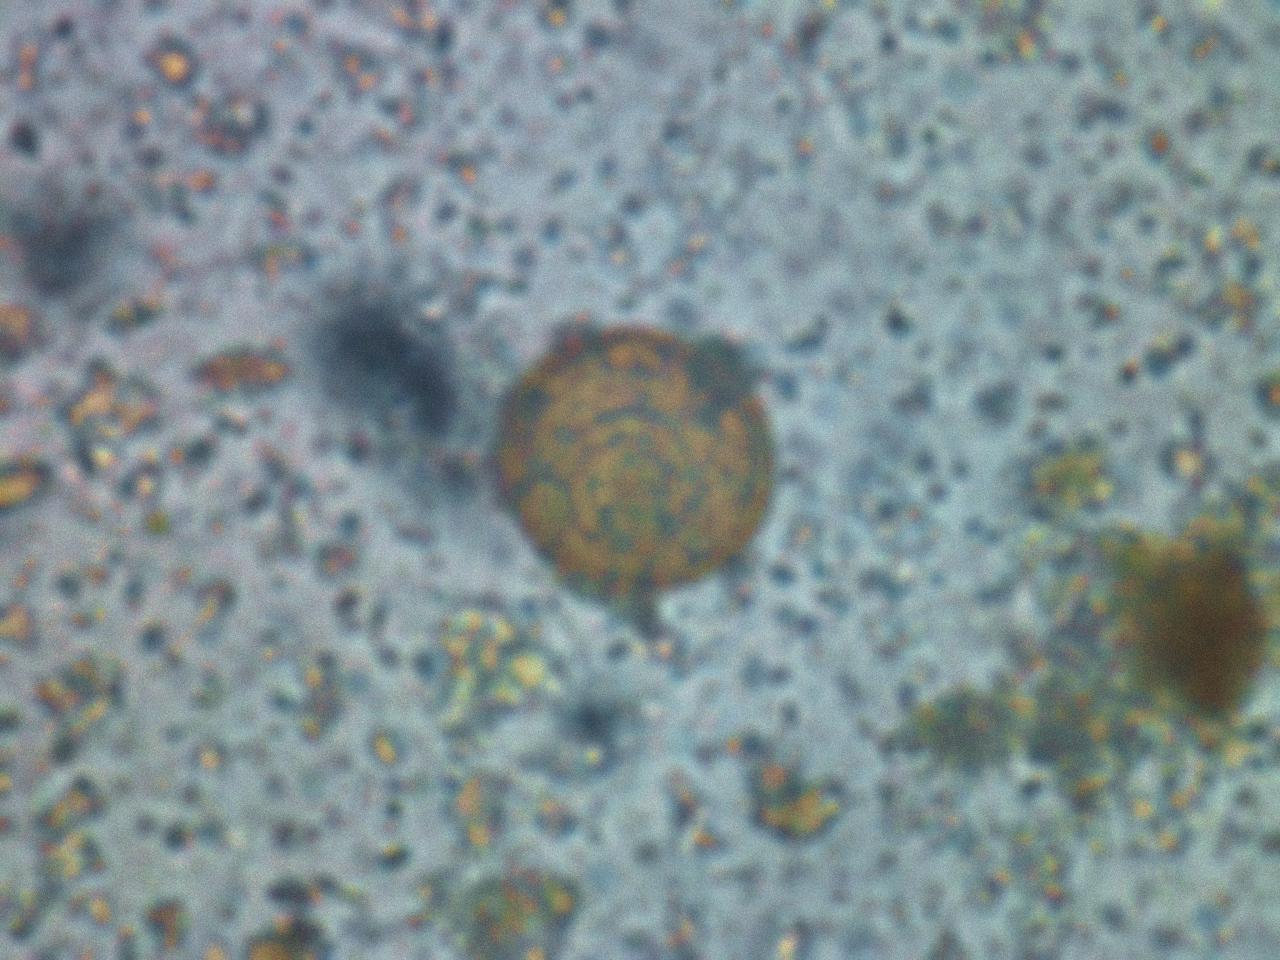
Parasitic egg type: Hymenolepis diminuta